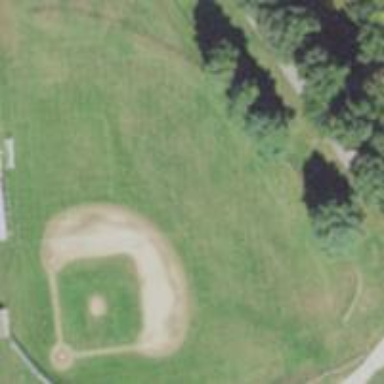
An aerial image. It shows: Baseball pitch for leisure land.